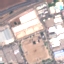
Land use / land cover: Industrial